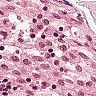
Metastatic tissue present: no